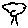
Label: tree